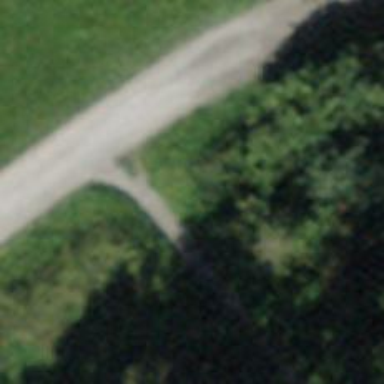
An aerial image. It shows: Path with fine gravel surface.